Interaction volume radius: 5 \u00c5
Interaction volume height: 35 \u00c5
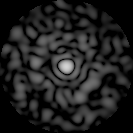
Disorder parameter: 0.8638